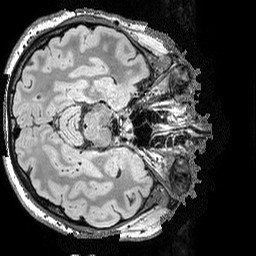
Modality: FLAIR
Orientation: axial
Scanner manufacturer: siemens
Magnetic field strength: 3 T
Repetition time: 5 s
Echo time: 0.391 s